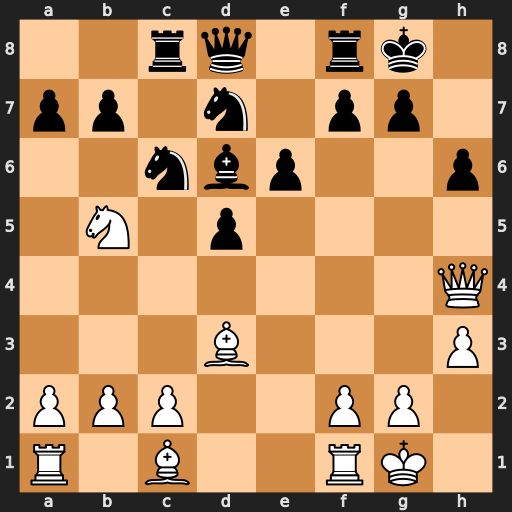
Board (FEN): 2rq1rk1/pp1n1pp1/2nbp2p/1N1p4/7Q/3B3P/PPP2PP1/R1B2RK1
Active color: w
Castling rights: -
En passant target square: -
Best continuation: Qxd8 Rcxd8 Nxd6